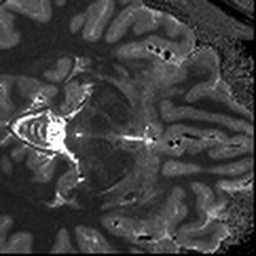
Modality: T1map
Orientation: axial
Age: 23
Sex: male